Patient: sex M, age 68
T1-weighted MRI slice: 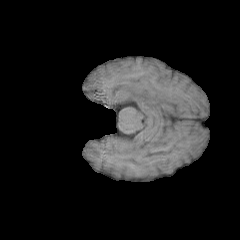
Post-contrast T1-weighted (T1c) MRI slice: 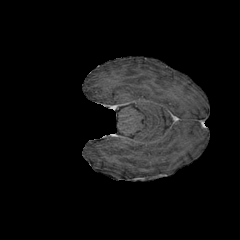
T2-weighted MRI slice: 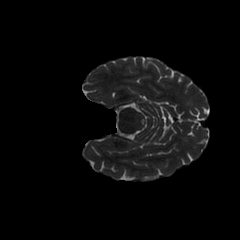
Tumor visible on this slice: no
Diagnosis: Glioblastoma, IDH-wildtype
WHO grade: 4